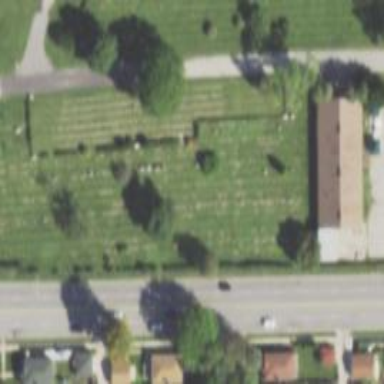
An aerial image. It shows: Historic memorial site.